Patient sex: M
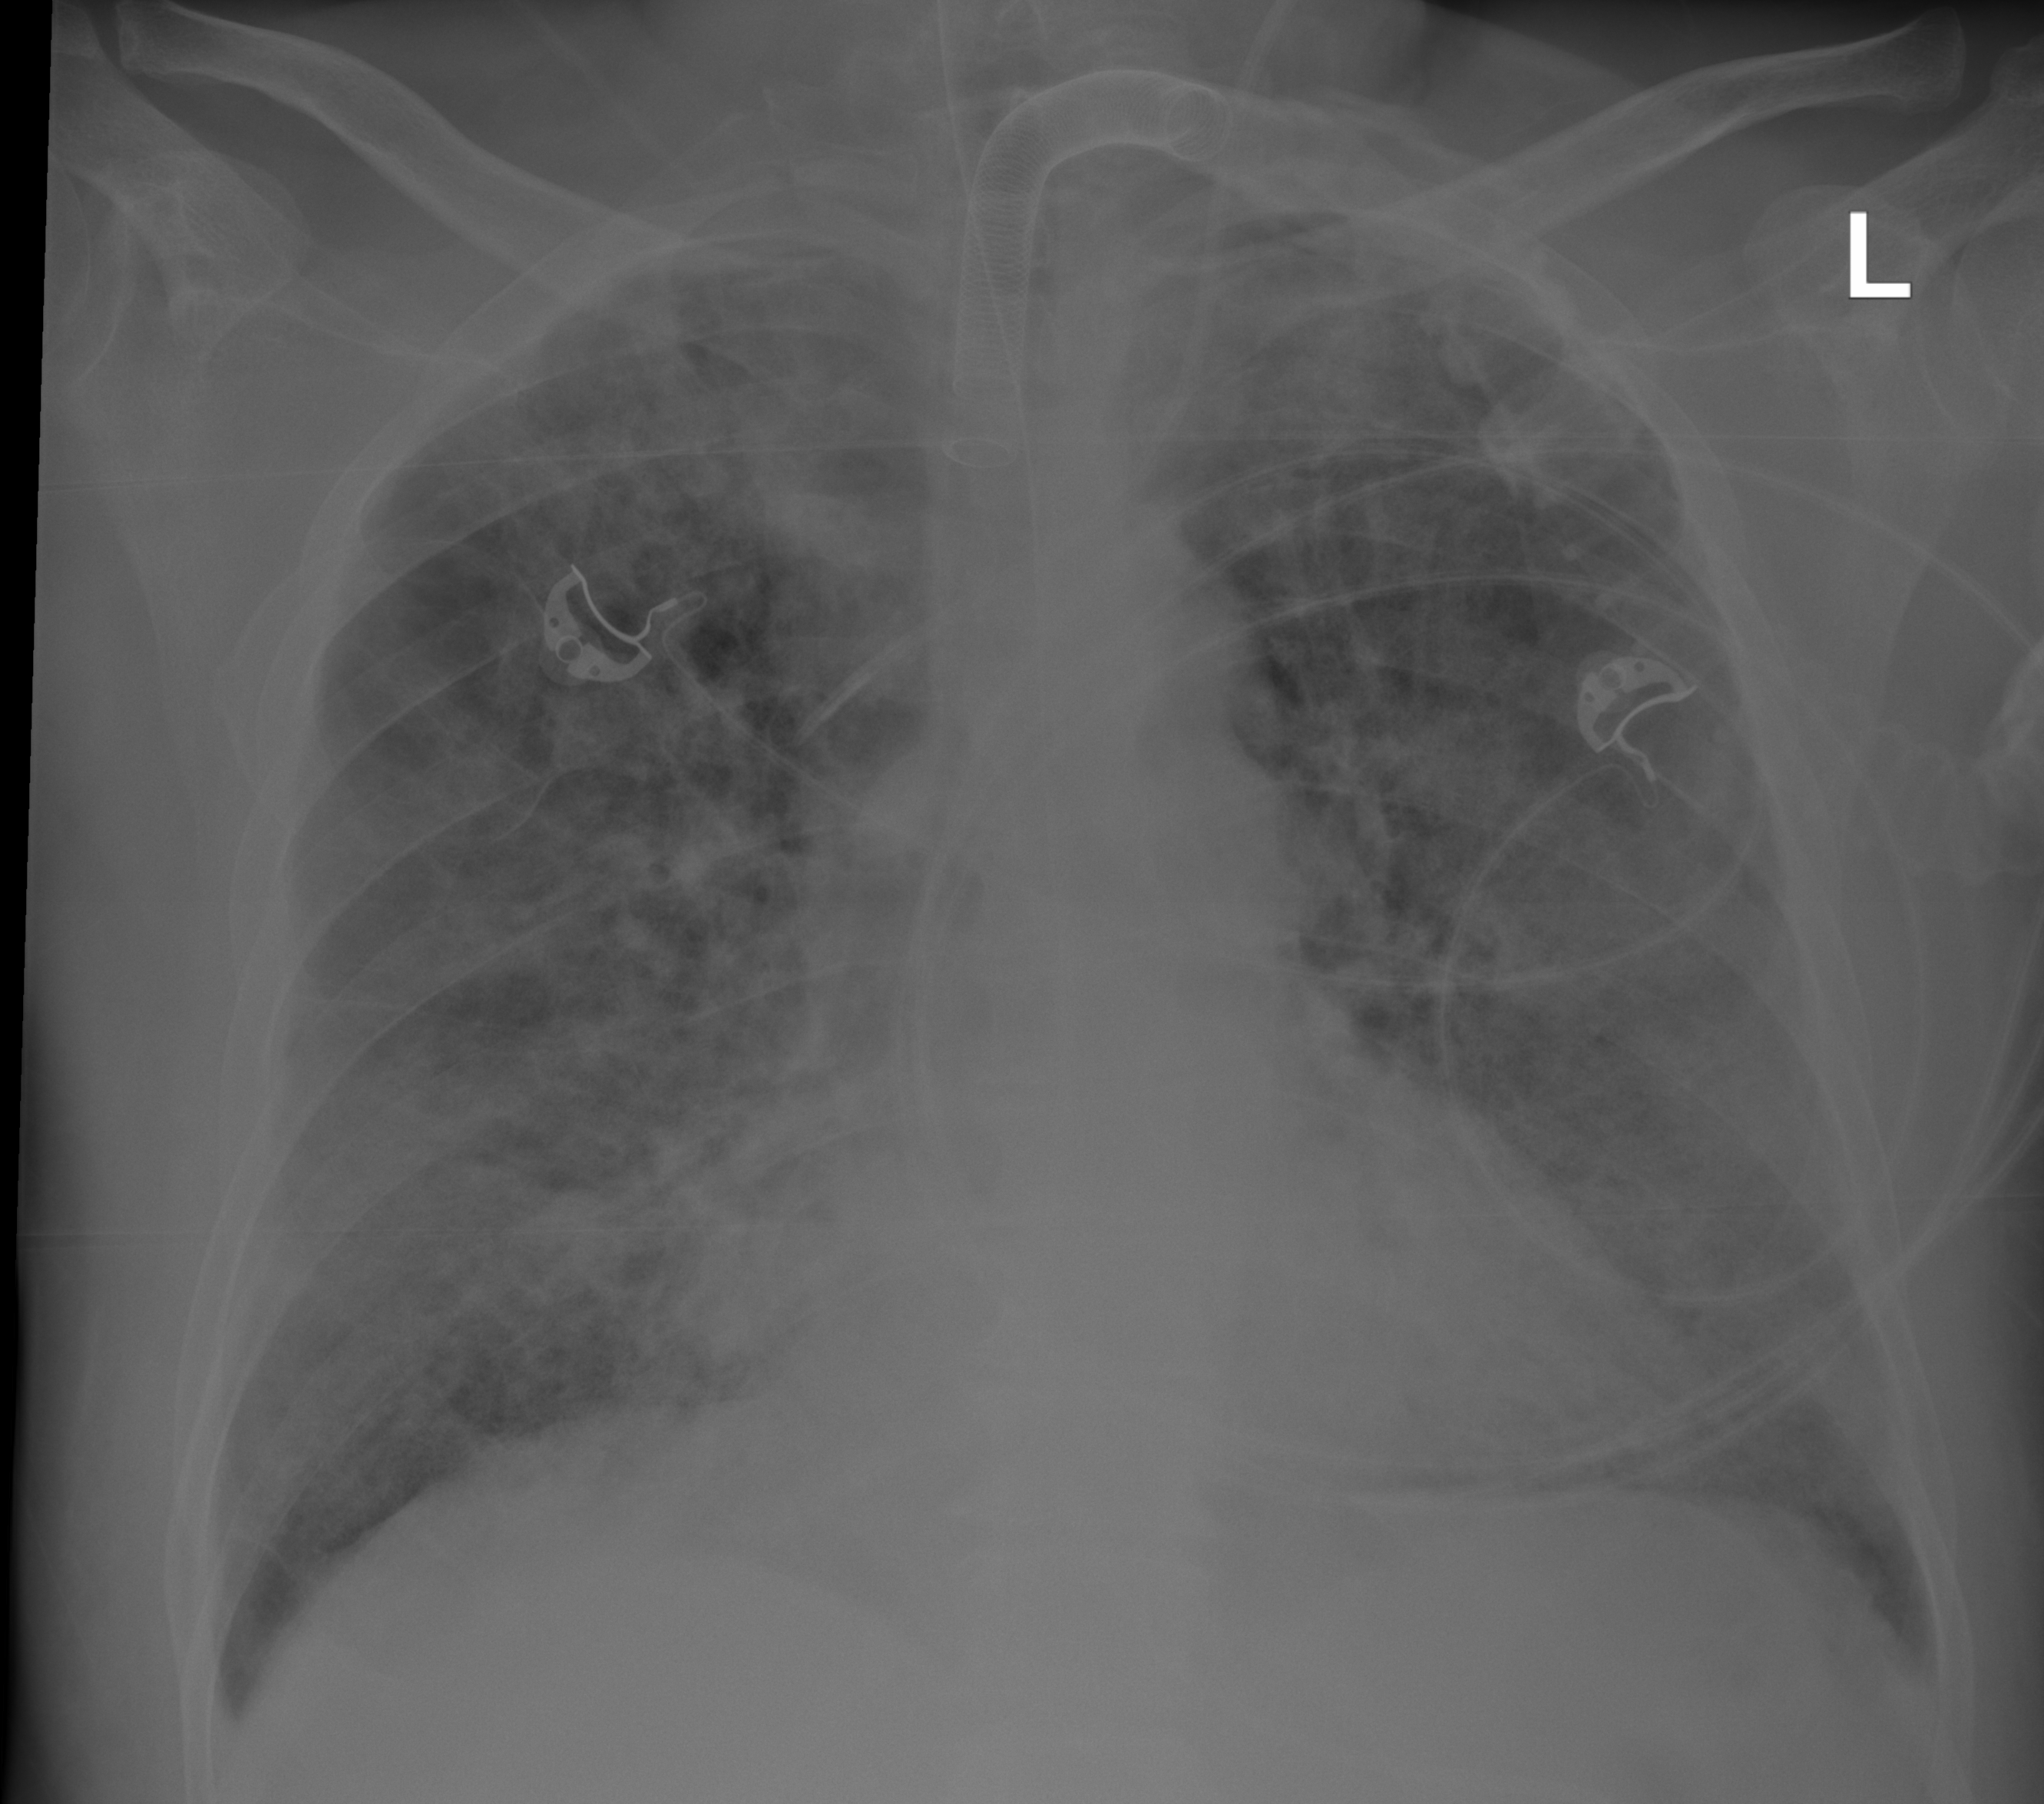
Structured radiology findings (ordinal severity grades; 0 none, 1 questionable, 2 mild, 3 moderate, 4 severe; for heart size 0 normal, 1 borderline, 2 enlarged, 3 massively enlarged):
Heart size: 1
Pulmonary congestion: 2
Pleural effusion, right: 0
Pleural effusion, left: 0
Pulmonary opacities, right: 3
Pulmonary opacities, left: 3
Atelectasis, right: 3
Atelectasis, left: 3